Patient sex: F
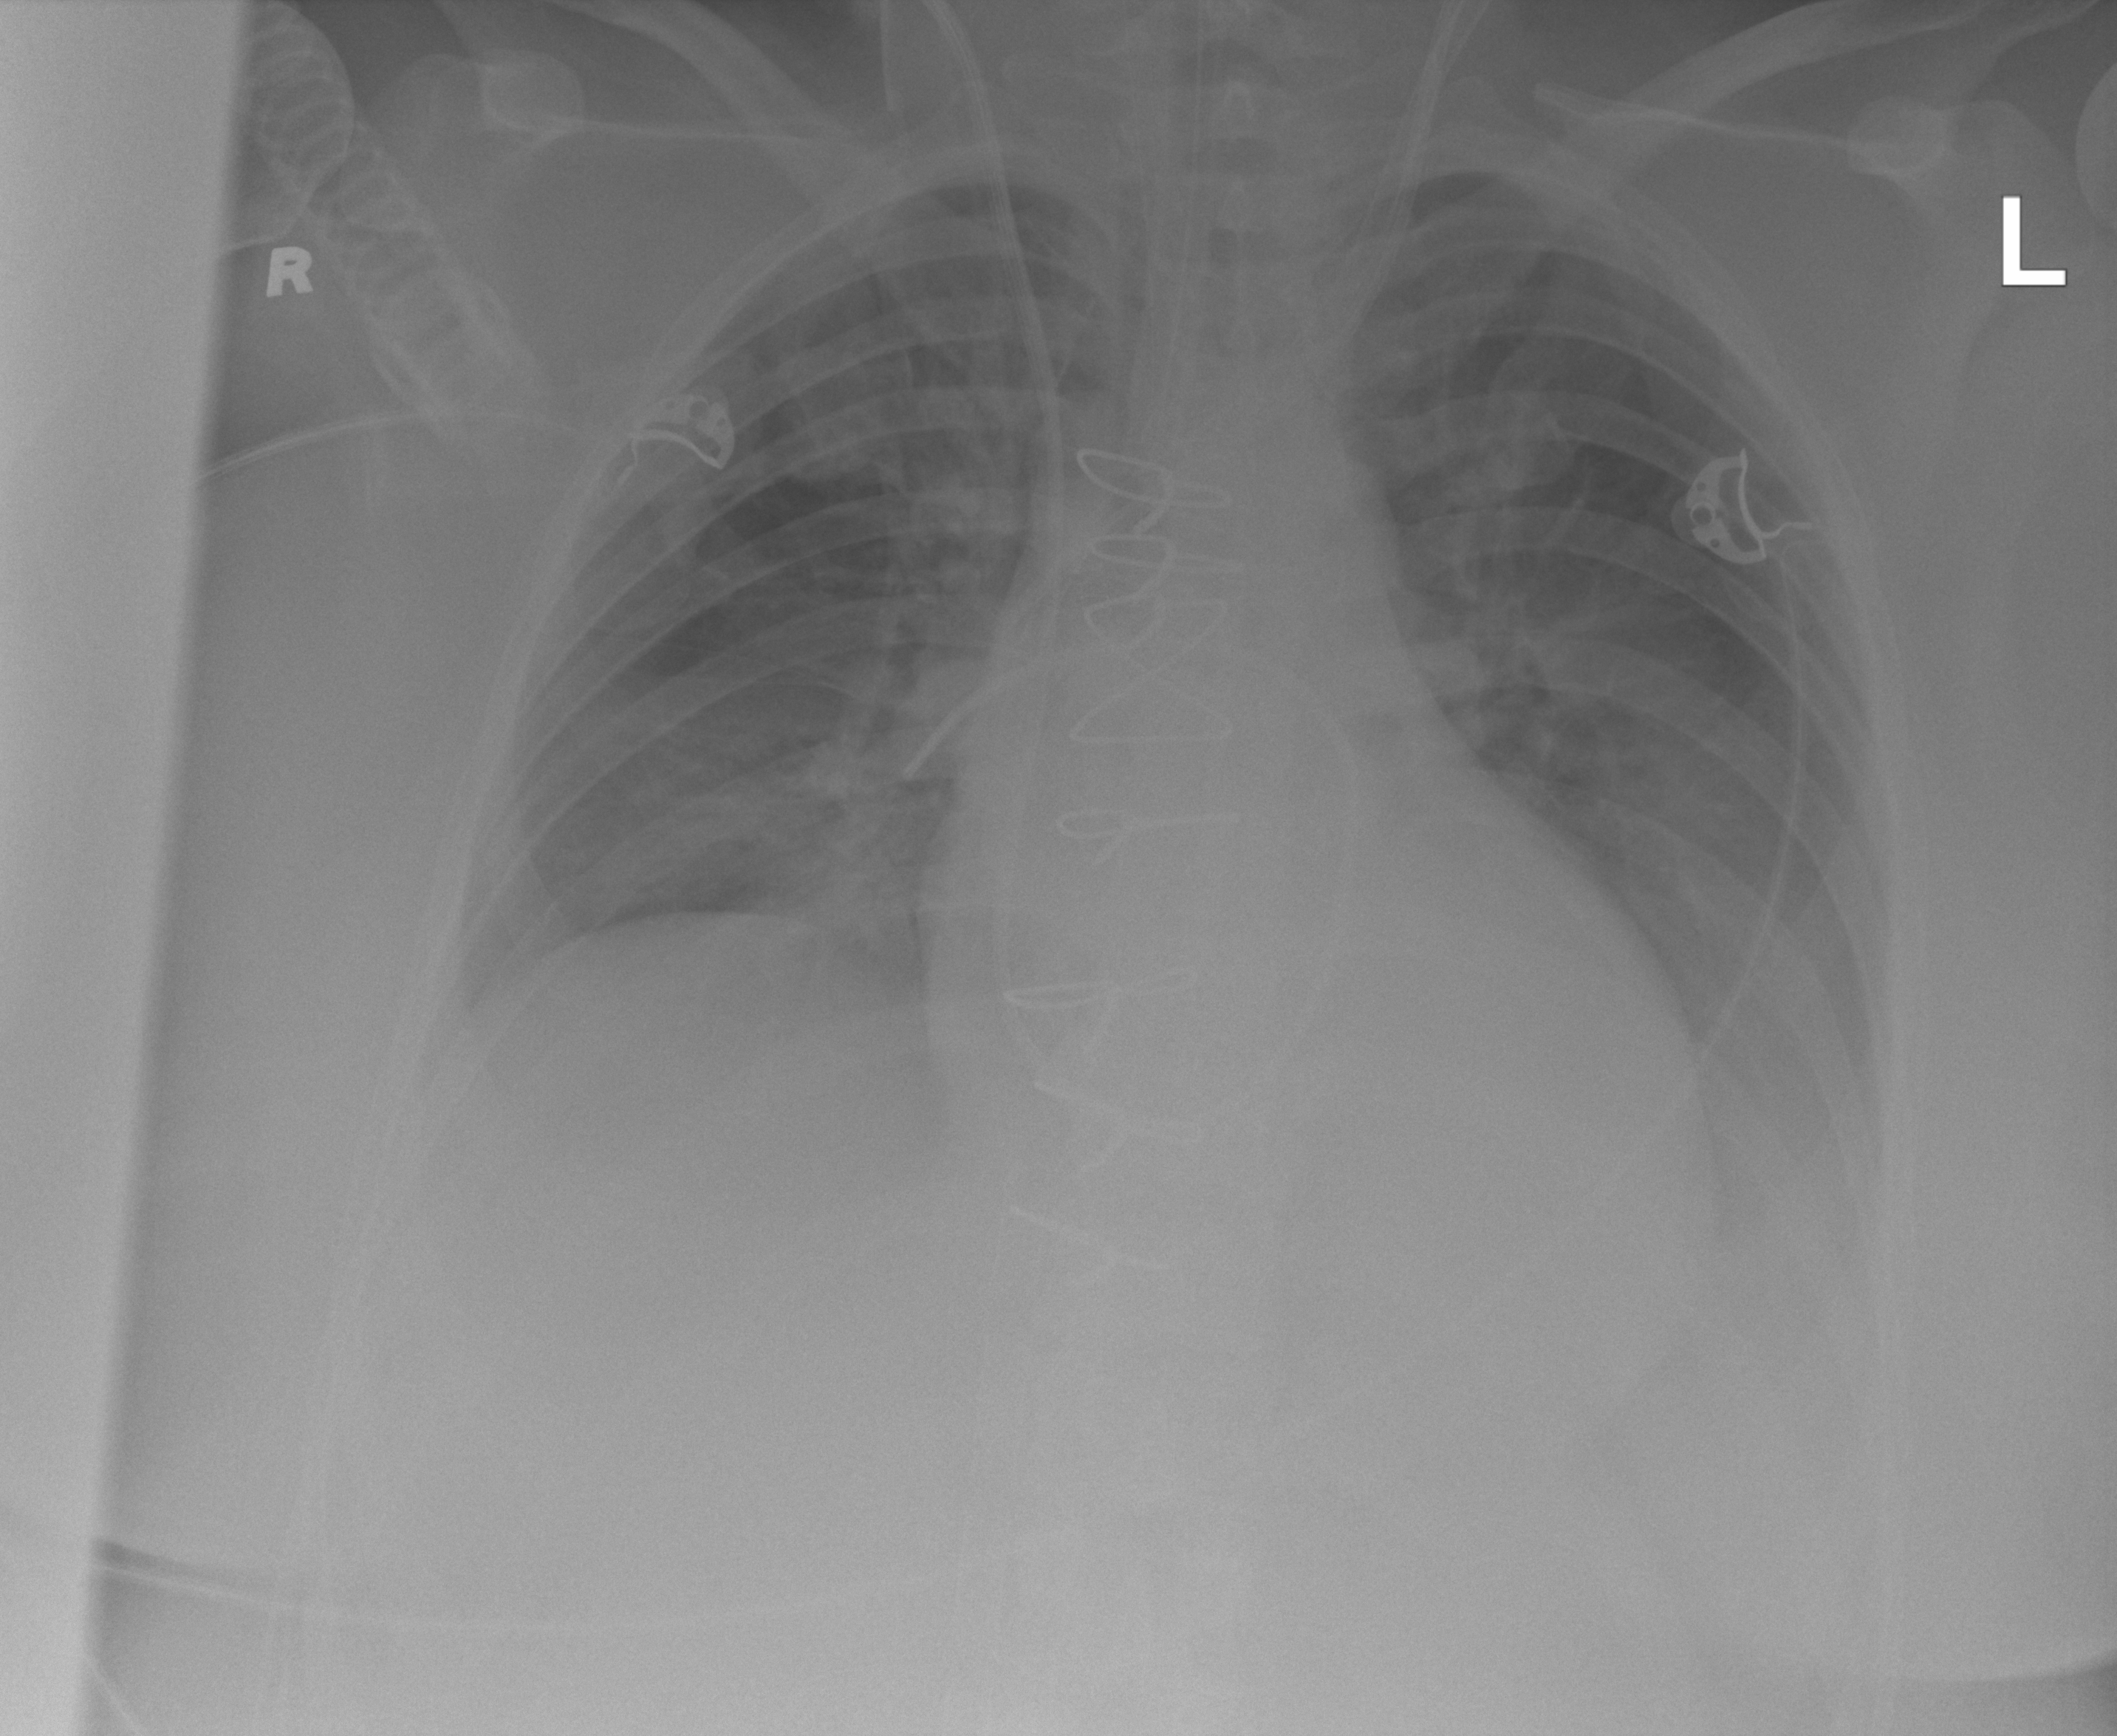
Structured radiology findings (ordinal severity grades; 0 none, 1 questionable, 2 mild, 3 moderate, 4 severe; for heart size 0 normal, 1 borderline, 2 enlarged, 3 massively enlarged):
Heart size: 2
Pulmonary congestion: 2
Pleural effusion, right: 2
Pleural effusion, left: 2
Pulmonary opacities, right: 1
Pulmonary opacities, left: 1
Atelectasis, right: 2
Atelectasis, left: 2